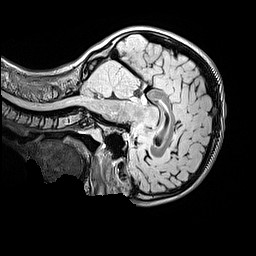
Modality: FLAIR
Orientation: sagittal
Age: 10
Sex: female
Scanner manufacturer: siemens
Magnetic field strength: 3 T
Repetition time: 5 s
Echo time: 0.388 s